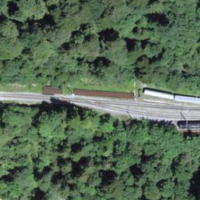
EUNIS habitat code: 44
Species observed at this site:
Cardamine heptaphylla
Equisetum arvense
Carduus personata